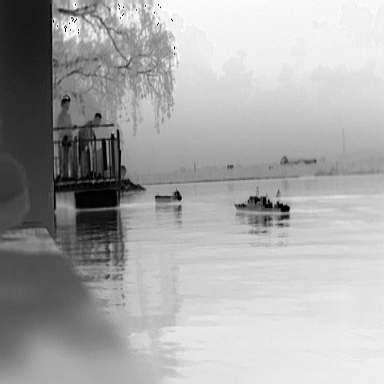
There are two objects shown in the infrared image, including a warship, and a liner.